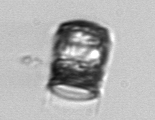
Label: Paralia_sulcata